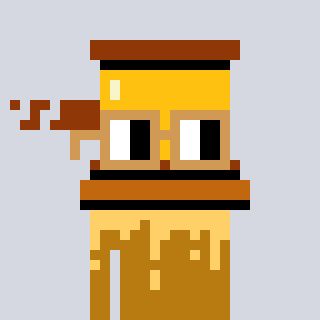
a pixel art character with square brown glasses, a gavel-shaped head and a gold-colored body on a cool background